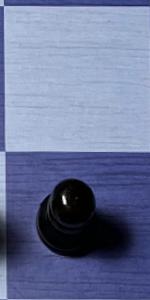
Label: Pawn_Black